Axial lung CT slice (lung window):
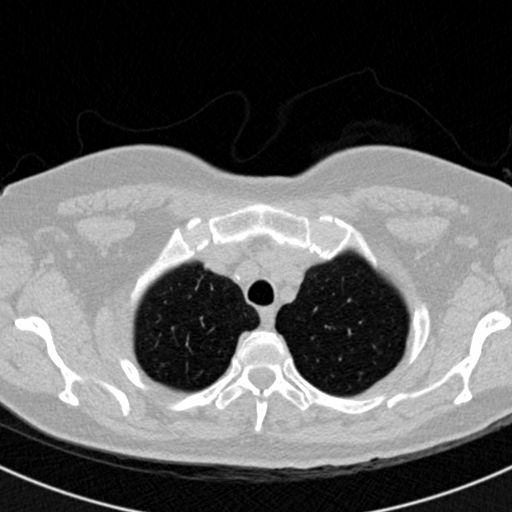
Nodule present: no